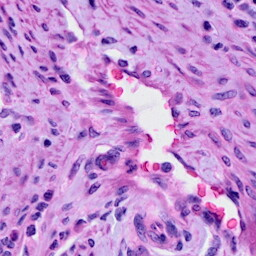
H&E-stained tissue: Cervix